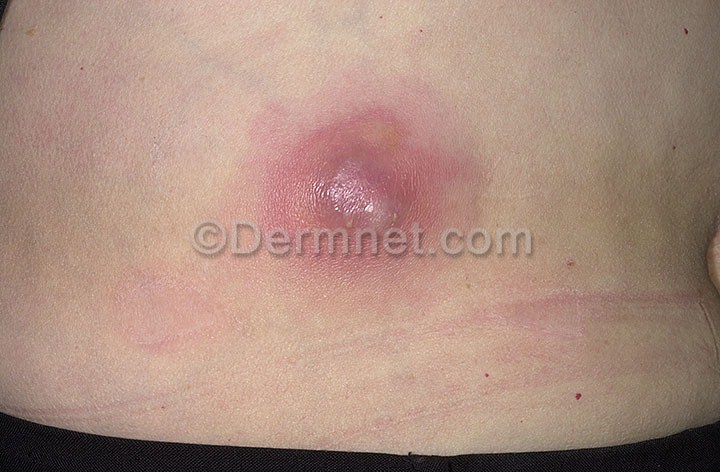
Disease: Seborrheic Keratoses and other Benign Tumors